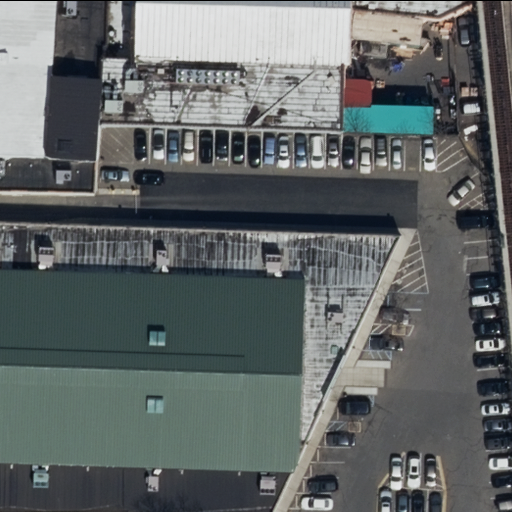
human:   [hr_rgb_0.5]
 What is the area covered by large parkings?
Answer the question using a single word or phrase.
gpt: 874m2

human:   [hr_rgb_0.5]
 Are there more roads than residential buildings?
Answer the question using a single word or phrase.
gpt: no

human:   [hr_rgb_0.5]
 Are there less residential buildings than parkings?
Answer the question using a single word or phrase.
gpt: no

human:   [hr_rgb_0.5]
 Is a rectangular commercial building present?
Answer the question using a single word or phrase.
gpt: no

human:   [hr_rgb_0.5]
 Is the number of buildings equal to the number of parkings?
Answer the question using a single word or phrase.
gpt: no

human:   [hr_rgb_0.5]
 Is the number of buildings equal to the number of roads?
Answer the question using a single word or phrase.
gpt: no

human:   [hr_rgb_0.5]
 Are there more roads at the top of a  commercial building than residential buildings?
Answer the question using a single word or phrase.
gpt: no

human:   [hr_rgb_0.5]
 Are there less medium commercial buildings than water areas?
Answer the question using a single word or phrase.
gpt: no

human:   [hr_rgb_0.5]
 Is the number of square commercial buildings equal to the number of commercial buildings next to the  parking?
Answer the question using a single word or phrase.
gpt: yes

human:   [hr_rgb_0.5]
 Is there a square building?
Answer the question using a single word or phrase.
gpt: no

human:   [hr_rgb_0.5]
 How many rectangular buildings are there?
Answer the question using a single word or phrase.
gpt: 1

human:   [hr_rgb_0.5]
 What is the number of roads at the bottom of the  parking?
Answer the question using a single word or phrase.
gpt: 0

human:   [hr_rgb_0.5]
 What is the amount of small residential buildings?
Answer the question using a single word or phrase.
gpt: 0

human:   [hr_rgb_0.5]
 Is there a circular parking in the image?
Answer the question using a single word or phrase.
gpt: no

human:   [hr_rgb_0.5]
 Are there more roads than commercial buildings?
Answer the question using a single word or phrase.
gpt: yes

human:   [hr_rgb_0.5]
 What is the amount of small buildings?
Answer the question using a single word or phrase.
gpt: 0

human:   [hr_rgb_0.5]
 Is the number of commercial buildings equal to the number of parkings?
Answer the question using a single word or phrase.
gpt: no

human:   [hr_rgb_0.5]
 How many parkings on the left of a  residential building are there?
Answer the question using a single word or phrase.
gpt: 0

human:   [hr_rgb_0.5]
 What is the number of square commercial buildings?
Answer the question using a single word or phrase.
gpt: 0

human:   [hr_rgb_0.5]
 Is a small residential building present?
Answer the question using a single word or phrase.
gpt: no

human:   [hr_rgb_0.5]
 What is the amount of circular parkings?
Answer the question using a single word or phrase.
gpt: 0

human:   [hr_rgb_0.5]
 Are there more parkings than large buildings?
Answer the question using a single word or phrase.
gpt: no

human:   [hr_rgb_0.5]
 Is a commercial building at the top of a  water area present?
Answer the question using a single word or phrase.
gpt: no

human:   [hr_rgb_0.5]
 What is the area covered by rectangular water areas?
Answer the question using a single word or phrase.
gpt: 0m2

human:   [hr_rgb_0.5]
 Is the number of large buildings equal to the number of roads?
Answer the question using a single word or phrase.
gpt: no

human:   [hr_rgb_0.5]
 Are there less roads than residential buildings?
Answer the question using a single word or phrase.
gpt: yes

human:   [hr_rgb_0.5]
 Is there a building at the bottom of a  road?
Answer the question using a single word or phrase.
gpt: no

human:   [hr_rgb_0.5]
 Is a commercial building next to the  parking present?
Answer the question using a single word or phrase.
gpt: no

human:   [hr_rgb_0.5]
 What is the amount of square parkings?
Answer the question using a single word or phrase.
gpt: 0

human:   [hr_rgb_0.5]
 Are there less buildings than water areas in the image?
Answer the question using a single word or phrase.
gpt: no

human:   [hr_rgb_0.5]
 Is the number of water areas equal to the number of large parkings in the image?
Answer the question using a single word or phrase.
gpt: no

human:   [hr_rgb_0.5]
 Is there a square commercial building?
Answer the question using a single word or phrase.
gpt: no

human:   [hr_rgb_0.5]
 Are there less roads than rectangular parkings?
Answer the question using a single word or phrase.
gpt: no

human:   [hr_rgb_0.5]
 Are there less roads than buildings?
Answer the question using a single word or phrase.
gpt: yes

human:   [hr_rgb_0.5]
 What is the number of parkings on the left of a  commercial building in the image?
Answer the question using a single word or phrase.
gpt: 0

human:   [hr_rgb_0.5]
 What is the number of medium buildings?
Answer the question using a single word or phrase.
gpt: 0